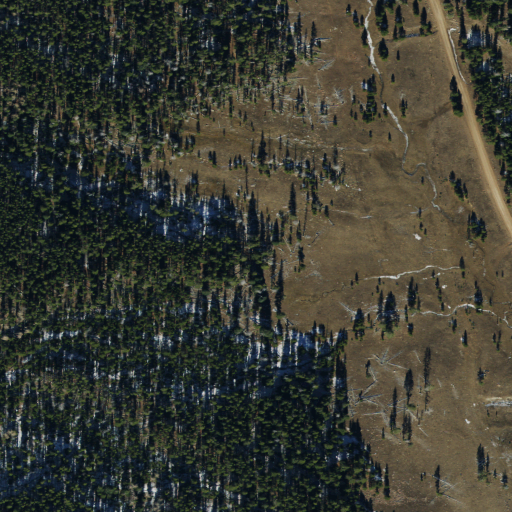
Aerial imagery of plain(s) in Utah named Government Park containing evergreen forest, woody wetlands, shrub, and open development